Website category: university
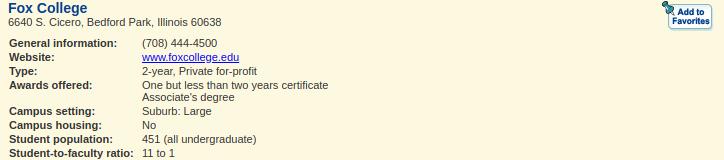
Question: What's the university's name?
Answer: Fox College

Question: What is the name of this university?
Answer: Fox College

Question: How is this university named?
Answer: Fox College

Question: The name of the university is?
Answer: Fox College

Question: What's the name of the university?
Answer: Fox College

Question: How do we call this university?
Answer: Fox College

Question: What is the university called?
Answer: Fox College

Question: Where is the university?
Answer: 6640 S. Cicero, Bedford Park, Illinois 60638

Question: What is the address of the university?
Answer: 6640 S. Cicero, Bedford Park, Illinois 60638

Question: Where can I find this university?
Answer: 6640 S. Cicero, Bedford Park, Illinois 60638

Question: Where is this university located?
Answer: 6640 S. Cicero, Bedford Park, Illinois 60638

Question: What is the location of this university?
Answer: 6640 S. Cicero, Bedford Park, Illinois 60638

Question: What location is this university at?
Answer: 6640 S. Cicero, Bedford Park, Illinois 60638

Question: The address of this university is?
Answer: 6640 S. Cicero, Bedford Park, Illinois 60638

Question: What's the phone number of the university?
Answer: (708) 444-4500

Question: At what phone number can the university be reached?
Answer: (708) 444-4500

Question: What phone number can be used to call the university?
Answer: (708) 444-4500

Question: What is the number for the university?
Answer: (708) 444-4500

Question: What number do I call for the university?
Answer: (708) 444-4500

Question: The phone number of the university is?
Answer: (708) 444-4500

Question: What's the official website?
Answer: www.foxcollege.edu

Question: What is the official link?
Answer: www.foxcollege.edu

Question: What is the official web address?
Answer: www.foxcollege.edu

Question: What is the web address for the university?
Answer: www.foxcollege.edu

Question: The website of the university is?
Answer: www.foxcollege.edu

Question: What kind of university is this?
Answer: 2-year, Private for-profit

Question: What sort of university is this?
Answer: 2-year, Private for-profit

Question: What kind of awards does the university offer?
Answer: One but less than two years certificate Associate's degree

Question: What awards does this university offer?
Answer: One but less than two years certificate Associate's degree

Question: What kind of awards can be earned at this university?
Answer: One but less than two years certificate Associate's degree

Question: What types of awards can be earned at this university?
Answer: One but less than two years certificate Associate's degree

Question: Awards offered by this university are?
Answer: One but less than two years certificate Associate's degree

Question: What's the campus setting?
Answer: Suburb: Large

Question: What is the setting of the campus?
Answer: Suburb: Large

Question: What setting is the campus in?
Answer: Suburb: Large

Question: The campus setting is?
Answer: Suburb: Large

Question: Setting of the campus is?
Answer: Suburb: Large

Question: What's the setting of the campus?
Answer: Suburb: Large

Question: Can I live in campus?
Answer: No

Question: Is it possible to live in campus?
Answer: No

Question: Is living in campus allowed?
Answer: No

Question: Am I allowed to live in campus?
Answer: No

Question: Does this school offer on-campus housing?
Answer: No

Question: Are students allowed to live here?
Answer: No

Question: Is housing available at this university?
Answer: No

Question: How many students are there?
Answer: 451 (all undergraduate)

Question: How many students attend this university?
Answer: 451 (all undergraduate)

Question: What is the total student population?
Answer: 451 (all undergraduate)

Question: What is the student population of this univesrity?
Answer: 451 (all undergraduate)

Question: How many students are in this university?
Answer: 451 (all undergraduate)

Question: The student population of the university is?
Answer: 451 (all undergraduate)

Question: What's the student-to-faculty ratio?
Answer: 11 to 1

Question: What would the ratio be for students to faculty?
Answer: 11 to 1

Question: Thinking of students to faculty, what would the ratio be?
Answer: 11 to 1

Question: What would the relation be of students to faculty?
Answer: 11 to 1

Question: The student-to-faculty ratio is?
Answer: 11 to 1

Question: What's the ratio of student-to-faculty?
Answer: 11 to 1

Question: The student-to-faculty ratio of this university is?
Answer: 11 to 1